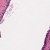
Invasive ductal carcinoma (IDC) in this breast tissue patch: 0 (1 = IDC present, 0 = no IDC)